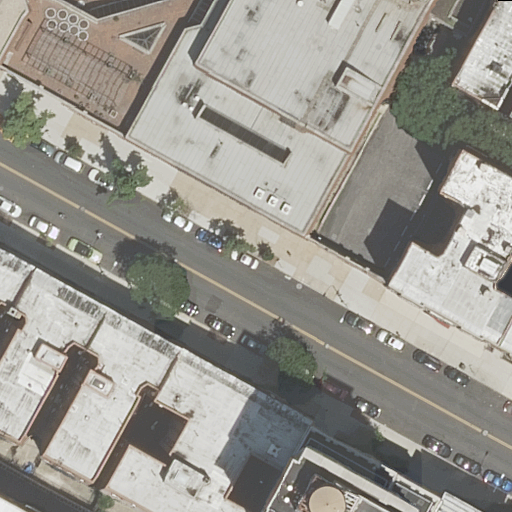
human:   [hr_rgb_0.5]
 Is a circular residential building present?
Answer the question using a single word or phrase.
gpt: no

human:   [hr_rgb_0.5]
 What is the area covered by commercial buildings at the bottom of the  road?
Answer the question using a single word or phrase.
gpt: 0m2

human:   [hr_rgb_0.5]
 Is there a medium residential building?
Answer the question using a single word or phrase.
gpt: yes

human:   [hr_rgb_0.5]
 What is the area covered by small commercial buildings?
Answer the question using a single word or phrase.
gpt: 0m2

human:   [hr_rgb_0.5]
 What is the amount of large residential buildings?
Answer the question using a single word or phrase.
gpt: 3

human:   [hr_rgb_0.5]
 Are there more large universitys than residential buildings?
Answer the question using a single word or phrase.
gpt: no

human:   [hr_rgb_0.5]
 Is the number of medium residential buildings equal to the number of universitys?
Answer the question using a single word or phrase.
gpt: no

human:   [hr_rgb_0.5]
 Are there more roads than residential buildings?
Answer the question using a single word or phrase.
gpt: no

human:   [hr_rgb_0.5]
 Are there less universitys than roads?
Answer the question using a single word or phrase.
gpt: no

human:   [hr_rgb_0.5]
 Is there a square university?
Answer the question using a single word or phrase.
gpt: no

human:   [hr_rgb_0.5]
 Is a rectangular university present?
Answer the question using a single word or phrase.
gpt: yes

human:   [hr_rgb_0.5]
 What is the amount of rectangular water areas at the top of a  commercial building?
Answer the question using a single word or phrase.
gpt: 0

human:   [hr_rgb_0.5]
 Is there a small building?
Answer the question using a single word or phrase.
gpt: yes

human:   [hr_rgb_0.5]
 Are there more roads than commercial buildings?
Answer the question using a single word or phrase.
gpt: yes

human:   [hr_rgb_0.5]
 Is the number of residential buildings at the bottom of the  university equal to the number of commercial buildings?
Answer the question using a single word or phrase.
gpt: no

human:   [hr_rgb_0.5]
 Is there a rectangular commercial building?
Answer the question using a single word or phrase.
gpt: no

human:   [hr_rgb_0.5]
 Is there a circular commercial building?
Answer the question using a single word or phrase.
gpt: no

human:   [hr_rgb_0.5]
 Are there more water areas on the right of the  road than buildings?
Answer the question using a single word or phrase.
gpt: no

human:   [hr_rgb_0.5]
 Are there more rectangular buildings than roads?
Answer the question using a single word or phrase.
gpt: yes

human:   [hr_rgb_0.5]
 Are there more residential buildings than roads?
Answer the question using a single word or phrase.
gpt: yes

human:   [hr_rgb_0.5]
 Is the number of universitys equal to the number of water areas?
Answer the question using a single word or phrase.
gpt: no

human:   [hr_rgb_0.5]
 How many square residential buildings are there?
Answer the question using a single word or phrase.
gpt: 0

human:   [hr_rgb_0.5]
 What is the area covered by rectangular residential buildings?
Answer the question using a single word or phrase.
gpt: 3079m2

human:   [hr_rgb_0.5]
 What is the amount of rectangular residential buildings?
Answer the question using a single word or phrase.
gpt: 8

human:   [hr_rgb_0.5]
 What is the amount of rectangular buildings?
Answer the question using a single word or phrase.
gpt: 8

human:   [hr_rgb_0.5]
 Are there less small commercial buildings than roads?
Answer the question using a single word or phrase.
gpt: yes

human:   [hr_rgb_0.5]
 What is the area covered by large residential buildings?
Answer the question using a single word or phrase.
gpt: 3683m2

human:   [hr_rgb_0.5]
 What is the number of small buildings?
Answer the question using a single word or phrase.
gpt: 5

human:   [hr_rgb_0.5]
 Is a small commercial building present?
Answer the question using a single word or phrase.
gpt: no

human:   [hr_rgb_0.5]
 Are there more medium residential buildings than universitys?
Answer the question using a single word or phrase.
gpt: yes

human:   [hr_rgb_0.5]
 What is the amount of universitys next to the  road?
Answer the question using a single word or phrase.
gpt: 1

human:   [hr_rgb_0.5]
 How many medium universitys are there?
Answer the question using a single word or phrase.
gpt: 0

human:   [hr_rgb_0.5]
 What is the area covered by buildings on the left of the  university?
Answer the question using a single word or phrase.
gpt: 791m2

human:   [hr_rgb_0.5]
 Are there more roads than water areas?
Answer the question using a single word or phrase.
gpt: yes

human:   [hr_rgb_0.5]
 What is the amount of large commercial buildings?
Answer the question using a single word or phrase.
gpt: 0

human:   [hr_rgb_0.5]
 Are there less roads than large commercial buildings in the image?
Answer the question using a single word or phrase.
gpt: no